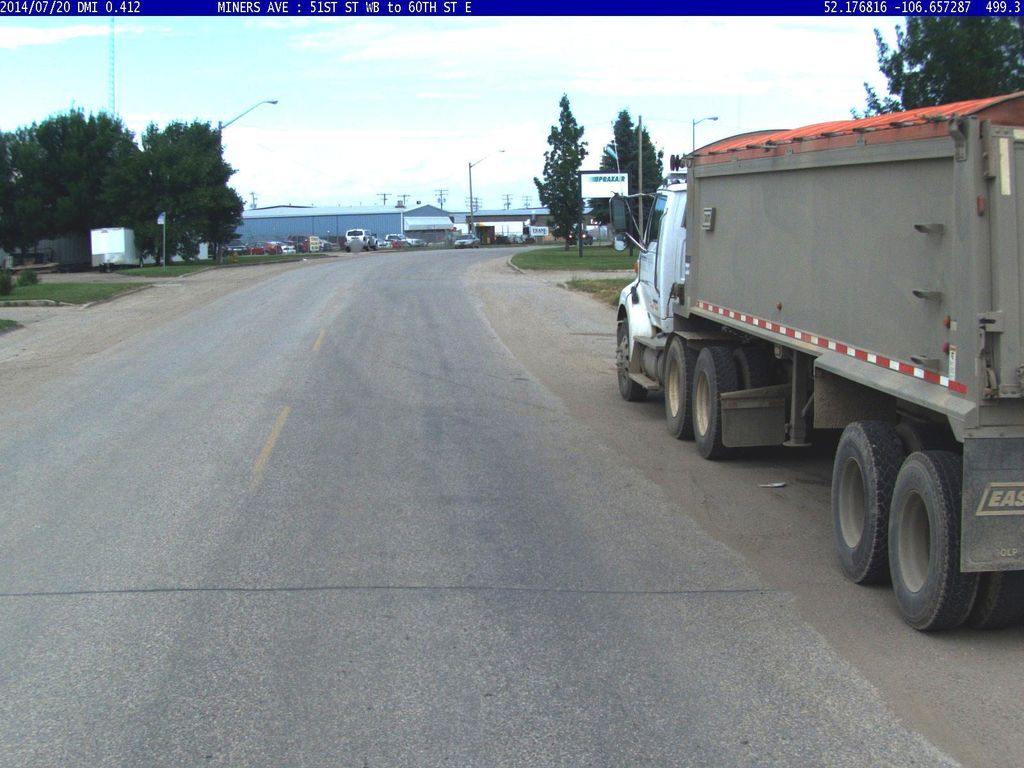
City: saskatoon